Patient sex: M
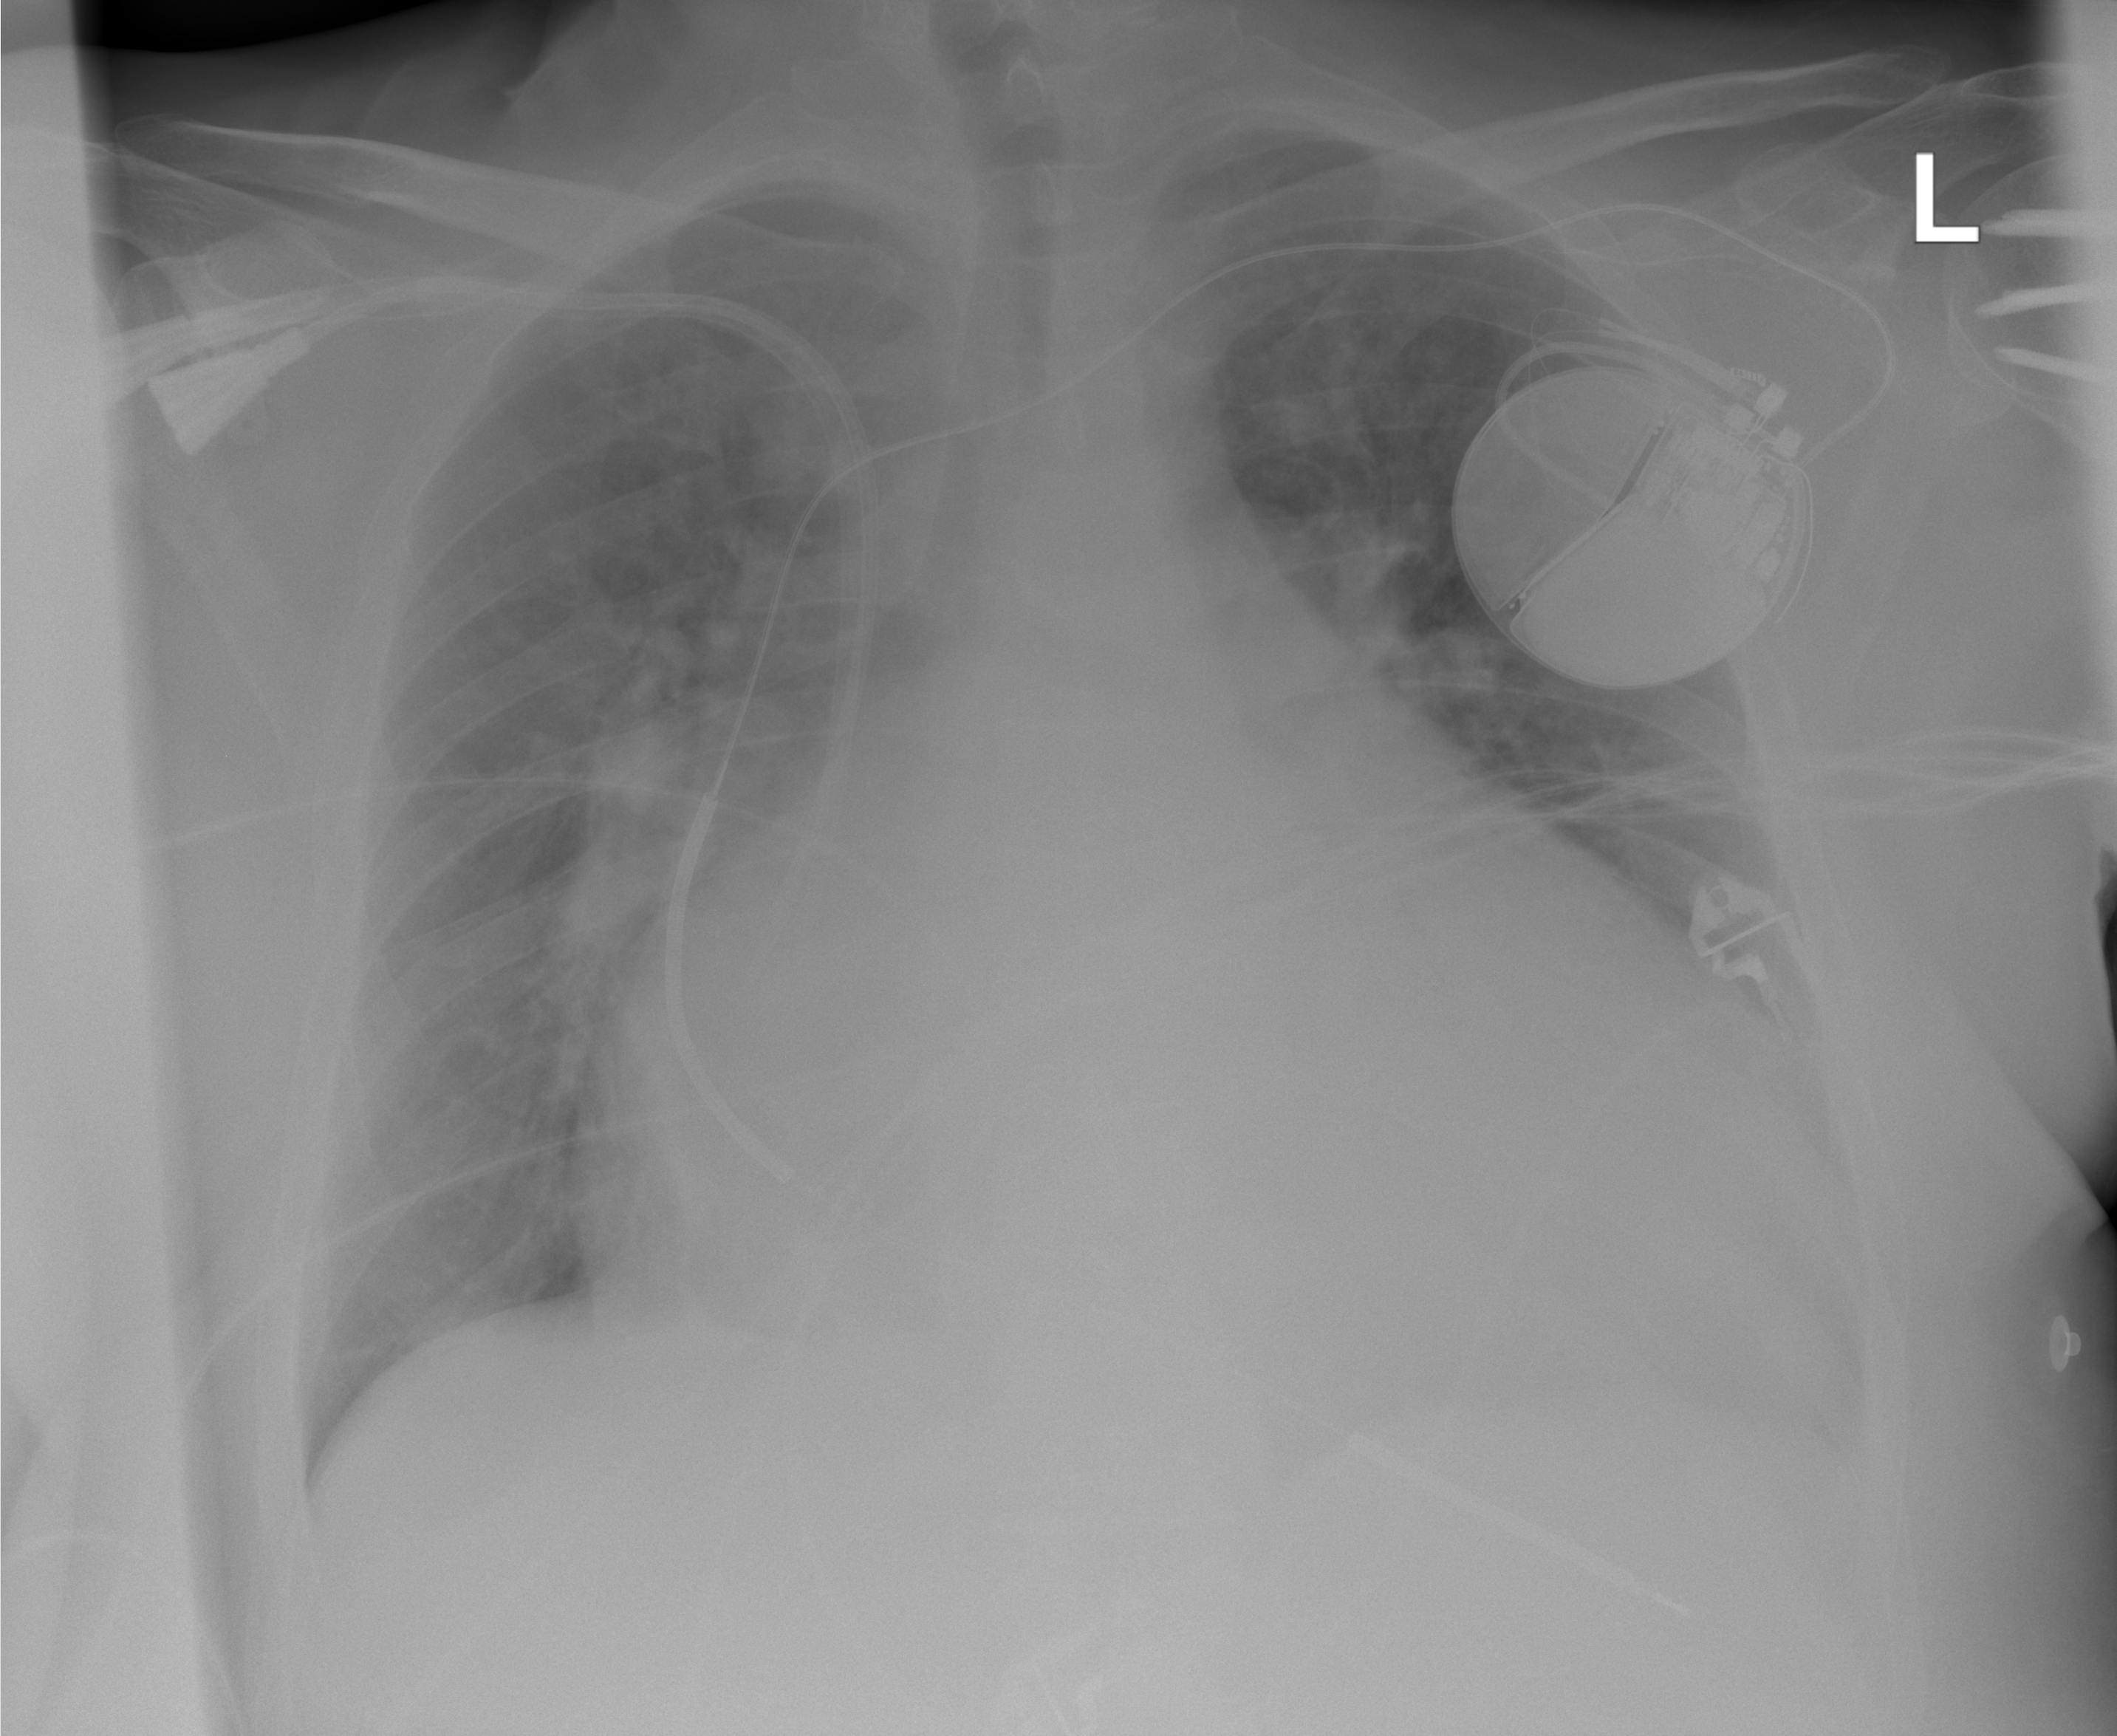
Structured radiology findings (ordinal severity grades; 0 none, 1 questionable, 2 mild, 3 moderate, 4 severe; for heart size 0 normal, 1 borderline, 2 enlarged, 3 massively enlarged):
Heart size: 3
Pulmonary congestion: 2
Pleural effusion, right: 1
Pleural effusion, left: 2
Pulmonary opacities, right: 2
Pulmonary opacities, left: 0
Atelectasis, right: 2
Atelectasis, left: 2